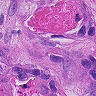
Metastatic tissue present: yes